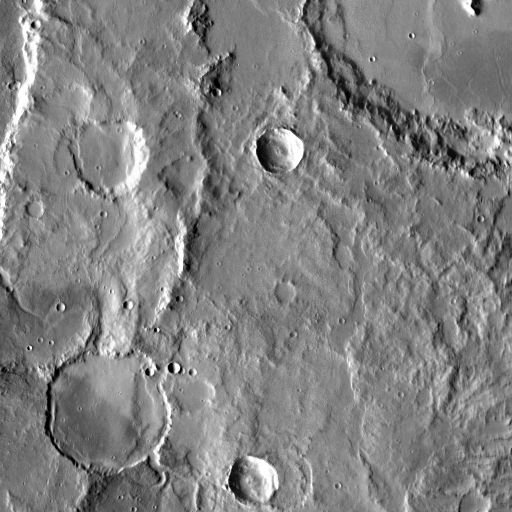
Crater classes present: Background, Other, Buried